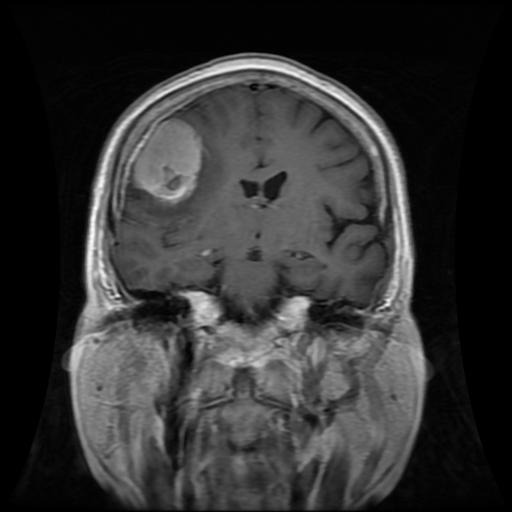
Label: meningioma